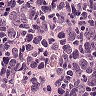
Metastatic tissue present: no